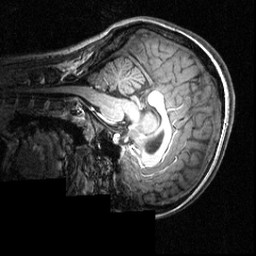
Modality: T1w
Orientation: sagittal
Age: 18
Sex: female
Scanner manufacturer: siemens
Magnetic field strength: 3.951 T
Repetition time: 1.5 s
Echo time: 0.00335 s